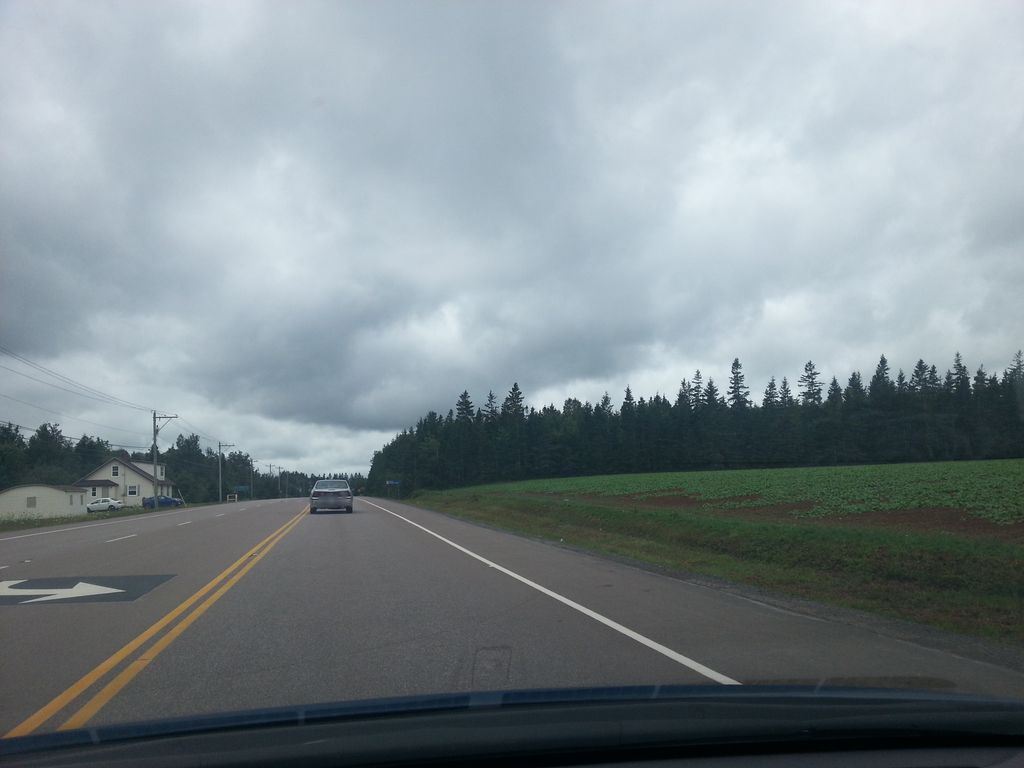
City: charlottetown